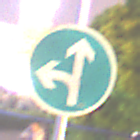
Verkehrszeichen: VorgeschriebeneFahrtrichtungGeradeausOderLinks
Umgebung: Outdoor, Urban
Tageszeit: Night
Wetter: PartlyCloudy
Licht: Natural
Jahreszeit: NotSpecified
Kontrast: HighContrast